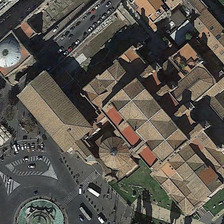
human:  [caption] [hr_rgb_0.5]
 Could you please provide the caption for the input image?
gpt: the roof of the church is corrugated and is coloured with brown and orange .

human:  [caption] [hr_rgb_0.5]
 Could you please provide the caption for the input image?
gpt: the roof of the church is corrugated and is coloured with brown and orange .

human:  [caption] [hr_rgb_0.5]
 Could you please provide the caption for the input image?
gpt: a road with many cars are near a church .

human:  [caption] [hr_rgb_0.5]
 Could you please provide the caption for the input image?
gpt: a road with many cars are near a church .

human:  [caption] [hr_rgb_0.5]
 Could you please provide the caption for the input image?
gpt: a road with many cars are near a church .